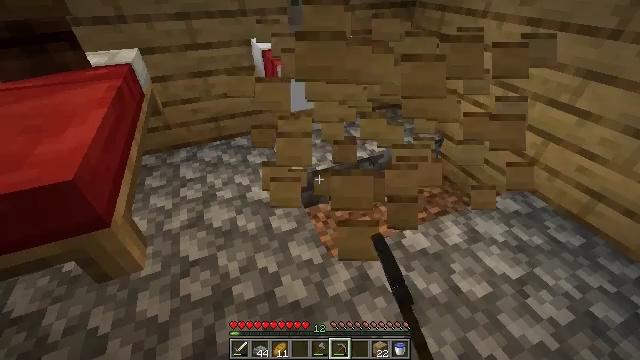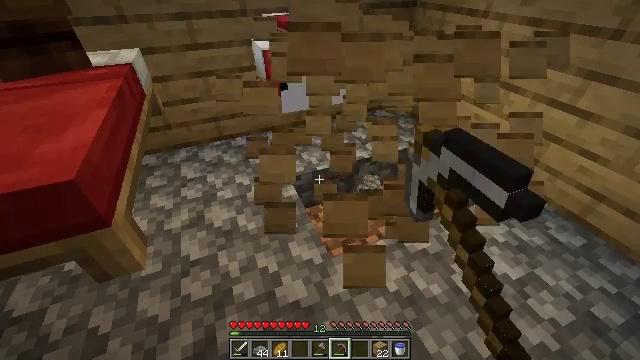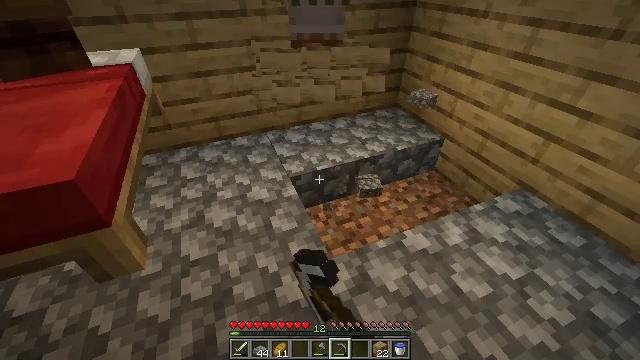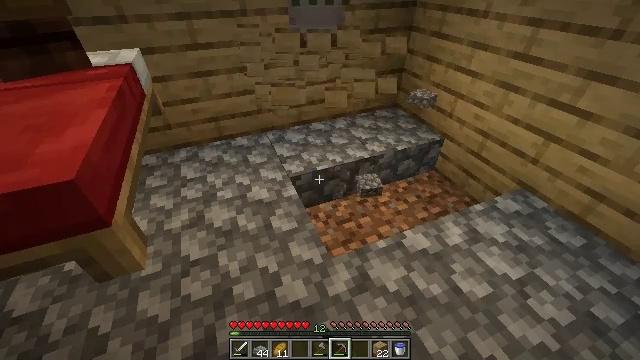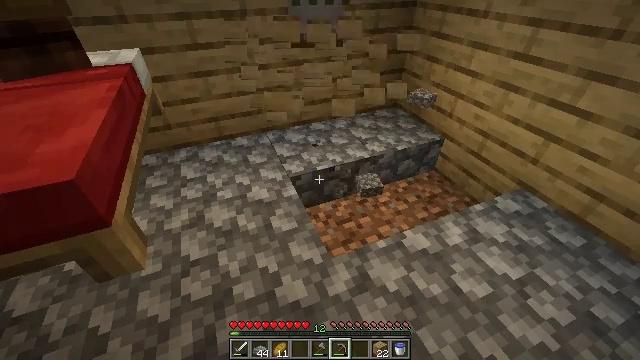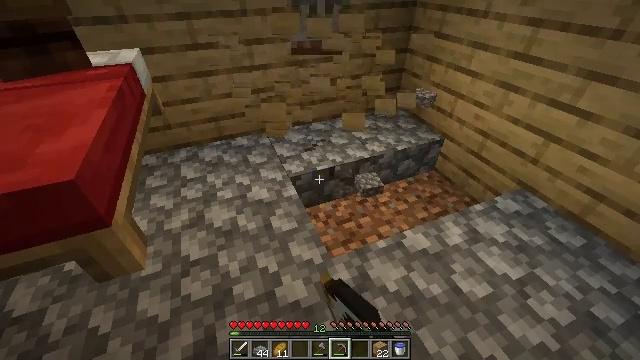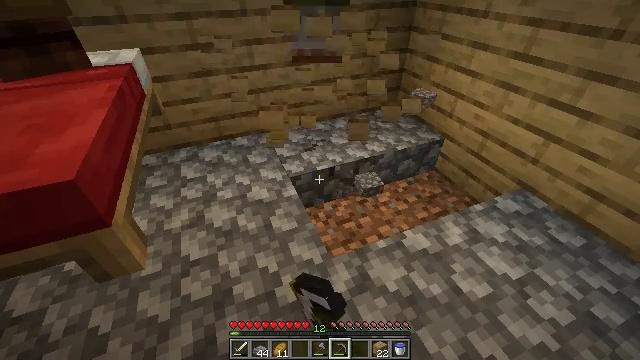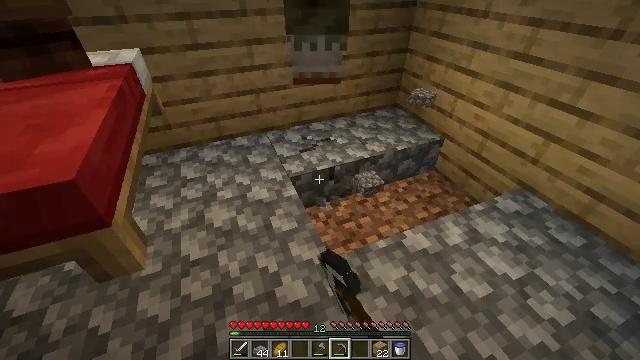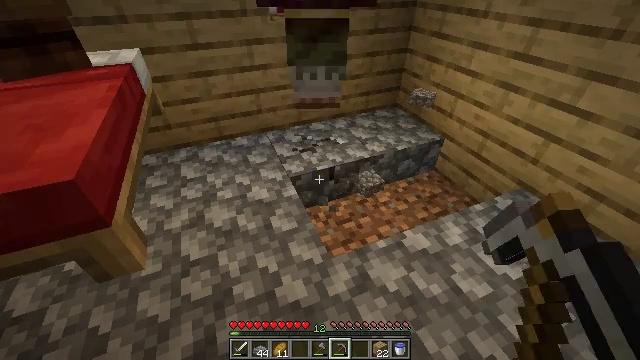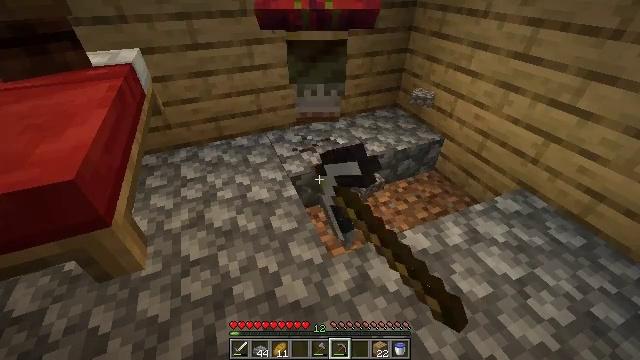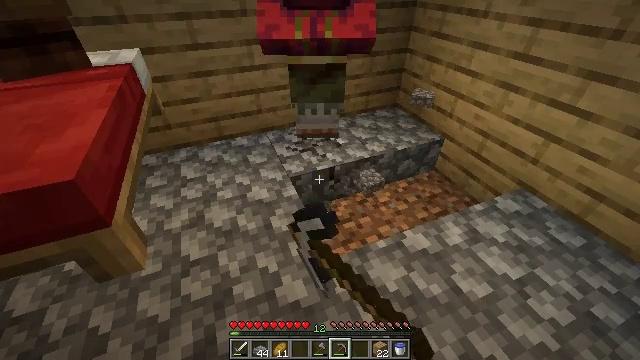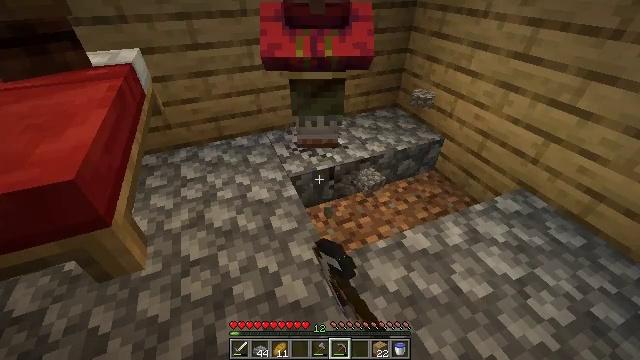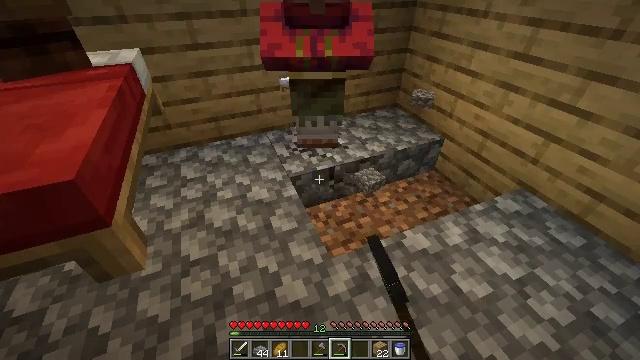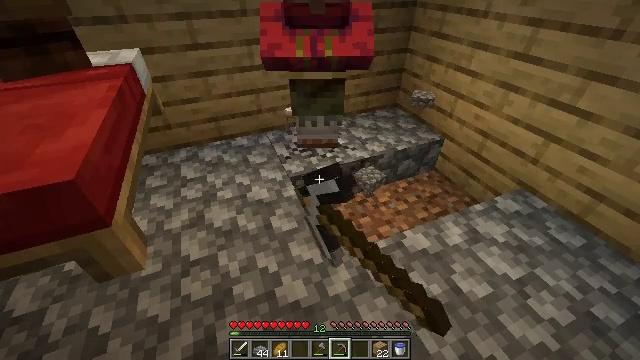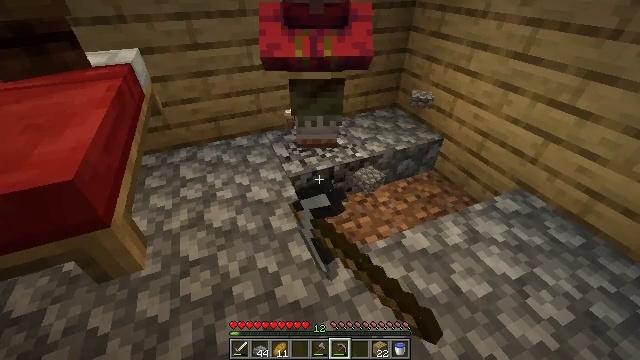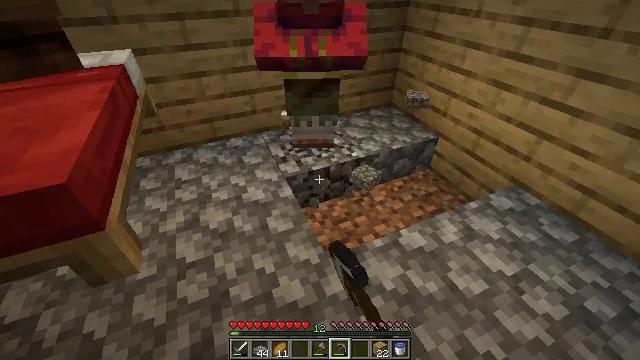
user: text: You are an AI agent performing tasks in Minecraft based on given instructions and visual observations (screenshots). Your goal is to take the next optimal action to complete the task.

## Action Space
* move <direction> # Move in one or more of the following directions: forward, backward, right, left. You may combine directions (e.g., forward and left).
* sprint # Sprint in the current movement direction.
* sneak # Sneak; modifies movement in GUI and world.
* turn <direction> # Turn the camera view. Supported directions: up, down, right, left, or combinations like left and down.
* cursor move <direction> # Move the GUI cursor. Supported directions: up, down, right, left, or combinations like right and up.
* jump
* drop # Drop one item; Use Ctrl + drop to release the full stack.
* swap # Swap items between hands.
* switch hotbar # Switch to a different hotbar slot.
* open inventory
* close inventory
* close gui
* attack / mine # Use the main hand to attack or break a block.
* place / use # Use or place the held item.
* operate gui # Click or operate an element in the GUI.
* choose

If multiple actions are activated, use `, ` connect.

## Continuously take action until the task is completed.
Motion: motion action
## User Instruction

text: Mine the cobblestone slab.
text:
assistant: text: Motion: attack / mine
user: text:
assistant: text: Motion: attack / mine
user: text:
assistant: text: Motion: attack / mine
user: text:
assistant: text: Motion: attack / mine
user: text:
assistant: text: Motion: attack / mine
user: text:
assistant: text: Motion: attack / mine
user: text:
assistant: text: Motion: attack / mine
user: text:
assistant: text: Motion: attack / mine
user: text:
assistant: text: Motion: attack / mine
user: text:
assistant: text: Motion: attack / mine
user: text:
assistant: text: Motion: attack / mine
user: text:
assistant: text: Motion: attack / mine
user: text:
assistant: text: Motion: attack / mine
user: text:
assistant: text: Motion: attack / mine
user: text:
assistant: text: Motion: turn right, attack / mine
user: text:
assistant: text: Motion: attack / mine
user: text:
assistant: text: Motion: attack / mine
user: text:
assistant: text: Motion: turn right, attack / mine
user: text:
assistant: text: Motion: turn right, attack / mine
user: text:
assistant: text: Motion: turn right, attack / mine
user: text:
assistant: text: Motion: attack / mine
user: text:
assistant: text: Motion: attack / mine
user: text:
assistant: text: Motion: attack / mine
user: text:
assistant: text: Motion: turn right, attack / mine
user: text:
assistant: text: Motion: turn right, attack / mine
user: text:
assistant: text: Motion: turn right, attack / mine
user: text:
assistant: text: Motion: attack / mine
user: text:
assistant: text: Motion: attack / mine
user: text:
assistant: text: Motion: attack / mine
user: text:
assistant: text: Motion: turn right and up, attack / mine